Question: why does every time i try to generate jni files, following error pops up?

I have tried specifying class path but it didn't help.
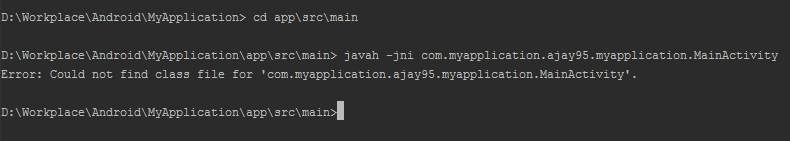
Answer: You need to go to classpath and run the command
Follow this guide :
<URL>
> -classpath: in our case, we need the JNIActivity.class which is kept in ""; and its superclass
Android.app.Activity.class which is kept in android.jar under the
Android SDK.
The error is coming because the folder contains *.java files and we are looking for *.class files